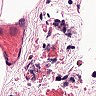
Metastatic tissue present: no